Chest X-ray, AP view. Patient: 49 years old, sex M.
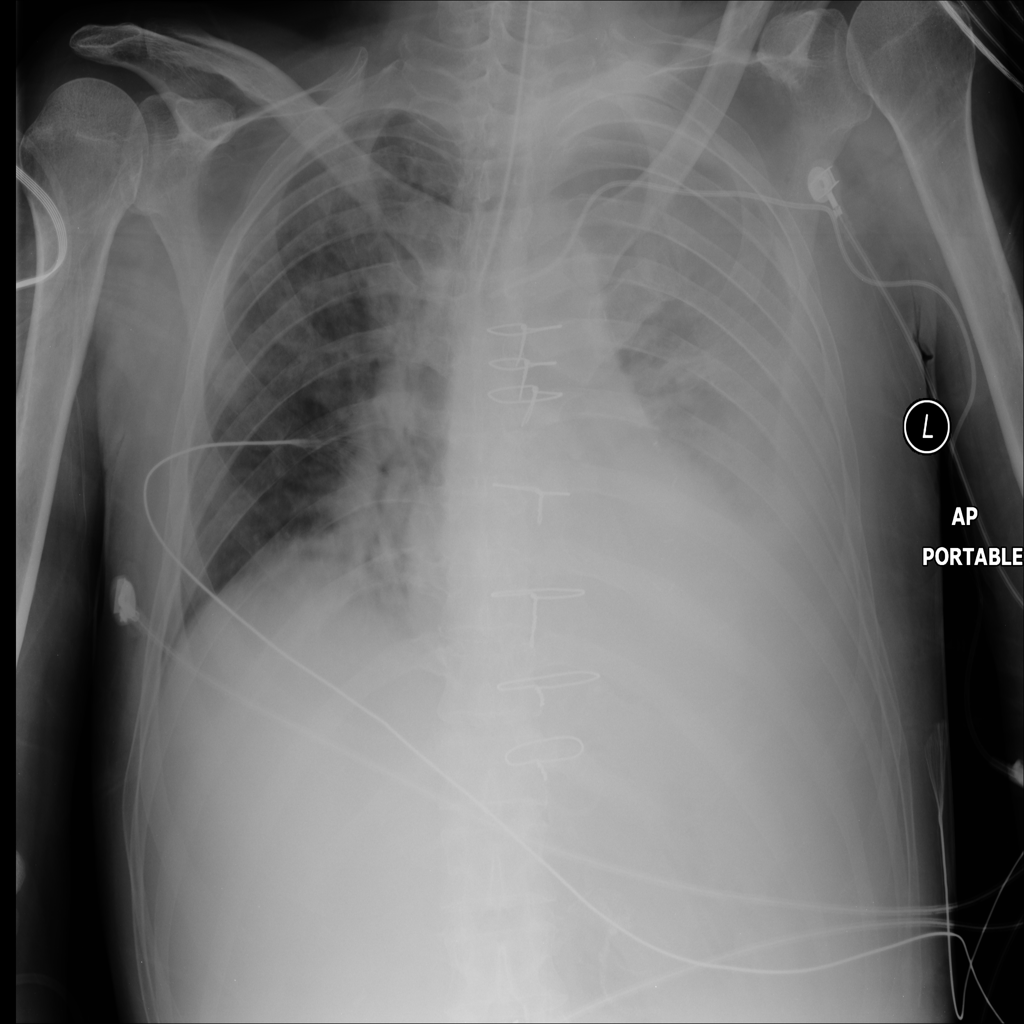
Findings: Effusion